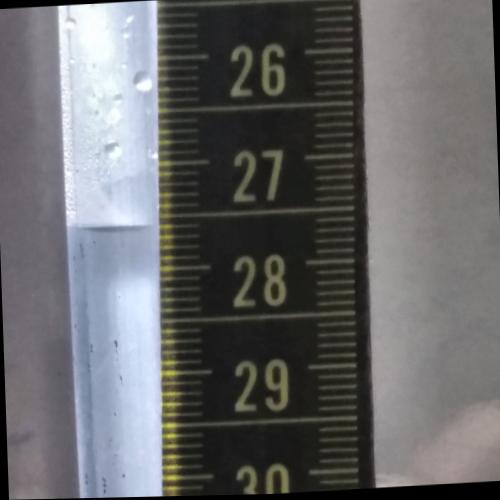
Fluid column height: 27.6 cm